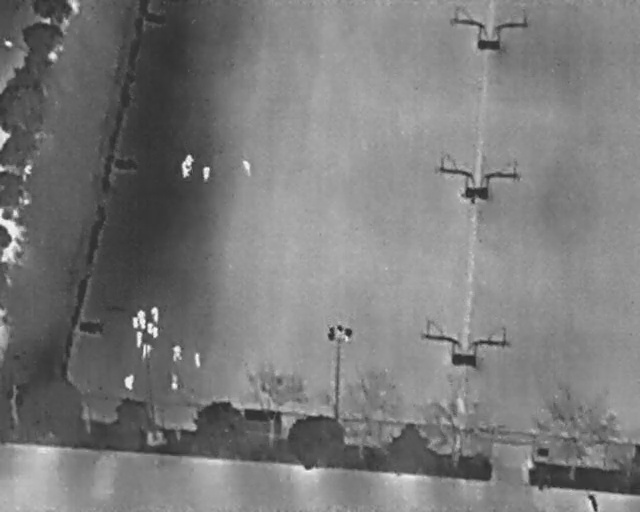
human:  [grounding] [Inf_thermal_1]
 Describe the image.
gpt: In the satellite image, there is  <ref>1 medium bicycle </ref> <box>[[90, 96, 93, 99, 2]]</box> located at bottom right,  <ref>2 medium person </ref> <box>[[37, 31, 40, 33, 165], [30, 32, 33, 35, 179]]</box> located at center,  <ref>6 medium person </ref> <box>[[28, 30, 30, 32, 179], [27, 32, 30, 34, 179], [22, 60, 25, 61, 172], [20, 65, 22, 67, 2], [21, 67, 24, 69, 6], [26, 67, 29, 69, 2]]</box> located at left,  <ref>5 small person </ref> <box>[[20, 62, 21, 63, 2], [21, 60, 22, 62, 2], [21, 62, 23, 64, 2], [22, 63, 24, 64, 2], [23, 64, 25, 65, 2]]</box> located at left,  <ref>1 medium person </ref> <box>[[29, 69, 32, 71, 2]]</box> located at bottom,  <ref>2 medium person </ref> <box>[[25, 73, 28, 75, 2], [18, 73, 21, 75, 5]]</box> located at bottom left.